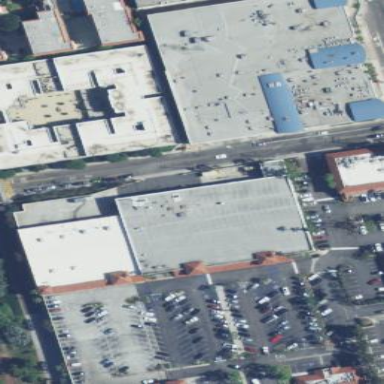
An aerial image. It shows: Retail building housing supermarket.